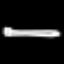
Label: pencil